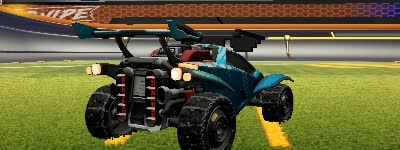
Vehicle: octane